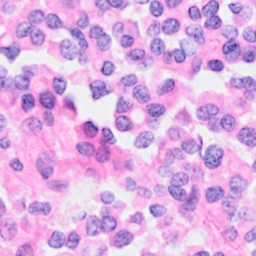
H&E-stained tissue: Breast